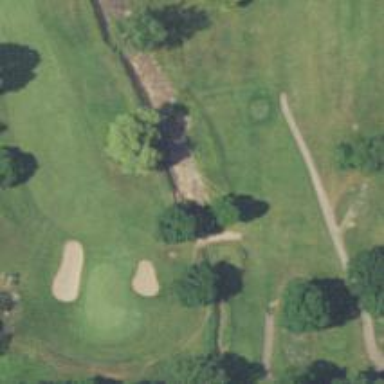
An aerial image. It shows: Path for golf carts.